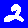
Digit: 2